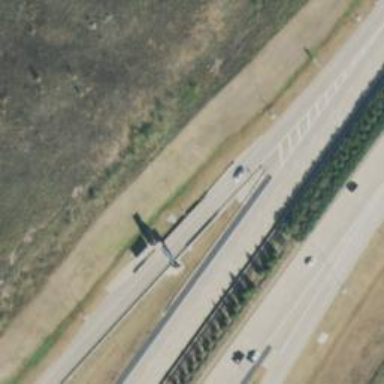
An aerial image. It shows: Toll gantry on the road.